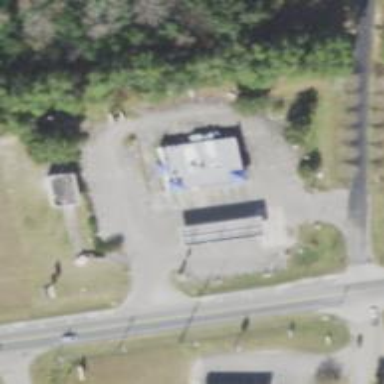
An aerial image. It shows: Convenience shop.